The plot shows one second of acceleration measured on a rotor kit. Based on the visible evidence, which rotor condition applies: normal, misalignment, unbalance, looseness?
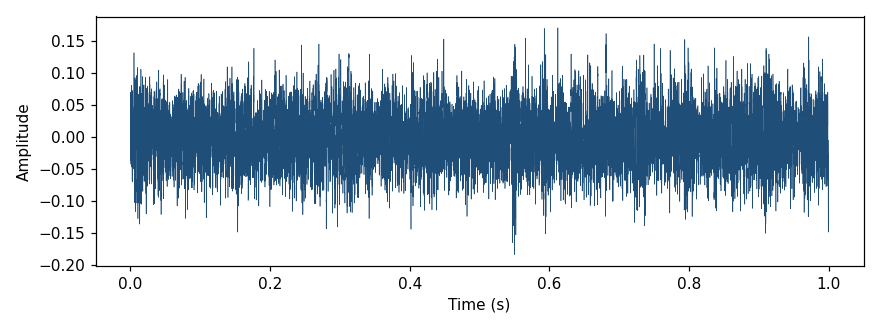
Answer: normal